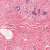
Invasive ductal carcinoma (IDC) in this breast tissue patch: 0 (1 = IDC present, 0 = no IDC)